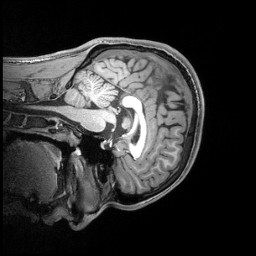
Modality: T1w
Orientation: sagittal
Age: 21
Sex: male
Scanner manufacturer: siemens
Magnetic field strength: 3 T
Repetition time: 2.4 s
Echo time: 0.00219 s